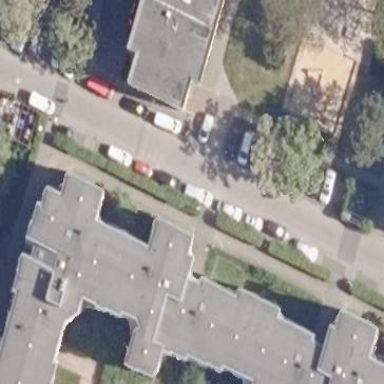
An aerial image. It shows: Building with apartments and flat roof.